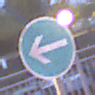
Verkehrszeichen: VorgeschriebeneFahrtrichtungHierLinks
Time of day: Night
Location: Outdoor (Urban)
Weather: PartlyCloudy
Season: NotSpecified
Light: Artificial